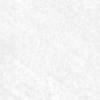
Label: no_change